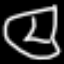
Label: clock